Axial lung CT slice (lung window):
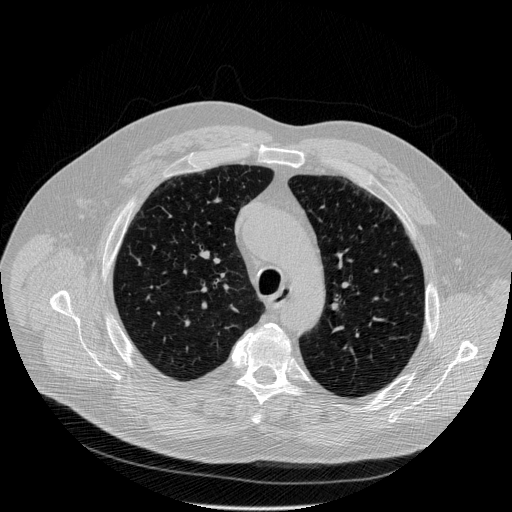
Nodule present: no